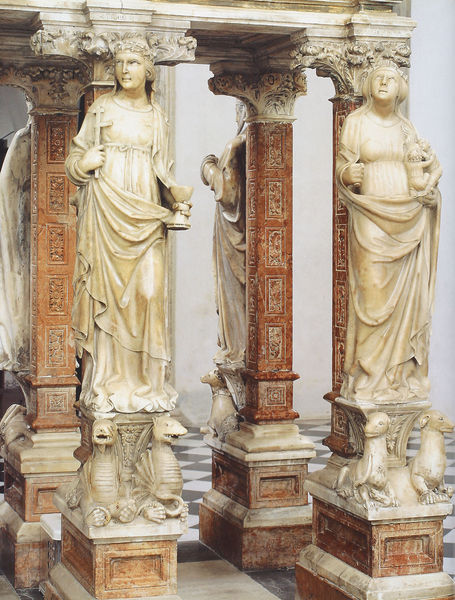
Titel: Schrein des hl. Petrus Martyr
Künstler: Giovanni di Balduccio
Standort: Mailand, S. Eustorgio (EU - I)
Schlagwörter: umhang, frauen, blumen, braun, busen, frau, kleid, marmor, pfeiler, säulen, gürtel, hunde, rot, tiere, alt, architektur, sockel, stein, kirche, gewand, kelch, mantel, kind, krug, skulptur, italien, baby, figuren, wild, ornamente, plastik, podest, gefäß, kreuz, kranz, architrav, kapitelle, sims, skulpturen, plastiken, statuen, portikus, götter, fresken, baldachin, heilige, pavillon, pokal, tunika, drachen, gebälk, koren, kore, sakrale kunst